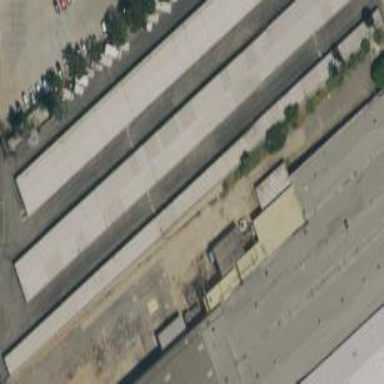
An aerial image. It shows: Warehouse building.